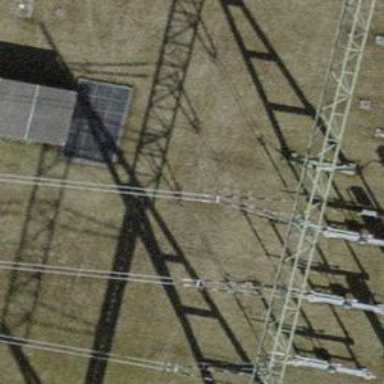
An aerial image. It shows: Power line is depicted.